Question: I'm implementing attendance sheet in S2. I need to select only one checkbox among three (P, A, L). User may select all at once if they want. Finally they will take attendance. All these stuff completed. See the below picture for understanding completely.

After clicks on button I make an Ajax call. So the selected values will be send to action class like . In action class, I'll split it while processing request. Is it right way to pass parameters. Can you please tell me is the any other solution to do this.
In JSP
'''
<s:iterator value="listOfEmployees">
<s:property value="%{empCode1}" />
<s:checkbox name="somename%{empCode}" fieldValue="P##%{empCode}" theme="simple" cssClass="first"/>
<s:checkbox name="somename%{empCode}" fieldValue="A##%{empCode}" theme="simple" cssClass="second"/>
<s:checkbox name="somename%{empCode}" fieldValue="L##%{empCode}" theme="simple" cssClass="third"/>
</s:iterator>
'''
In JS, after clicks on button all the checked values will come. With the below line I got above parameter. 1, 2, etc are Ids (assume) and P - present, etc.
'''
values+=$(this).val()+",";//now values=P##1,L##2,P##3,L##4,P##5,P##6,A##7,P##8,A##9,P##10
xmlhttp.open("GET","actionname.action?ids="+values,true);//call action
'''
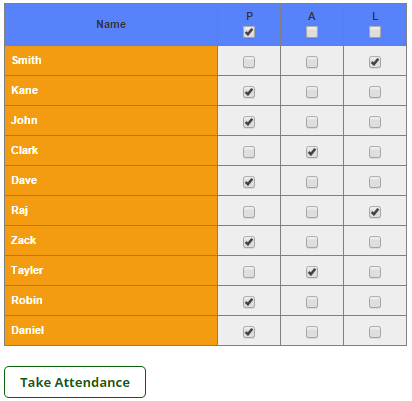
Answer: It's wise to encode your query string before you send it to the server, especially because you have hash signs ('#') that will be misinterpreted as fragments.
Here is one possible solution using <URL>:
'''
xmlhttp.open("GET","actionname.action?ids="+encodeURIComponent(values), true);
'''
You will then send your parameters like this:
> actionname.action?ids=P%23%231%2CL%23%232%2CP%23%233%2CL%23%234%2CP%23%235%2CP%23%236%2CA%23%237%2CP%23%238%2CA%23%239%2CP%23%2310
and on the server side you can <URL>:
'''
<?php
echo urldecode( $_GET["ids"] );
'''
or (in JSP):
'''
URLDecoder.decode(Request.getQueryString(), 'UTF-8')
'''
to get back
> P##1,L##2,P##3,L##4,P##5,P##6,A##7,P##8,A##9,P##10
(Note: I'm not familiar with JSP, so here is more detailed information about decoding the querystring: <URL>